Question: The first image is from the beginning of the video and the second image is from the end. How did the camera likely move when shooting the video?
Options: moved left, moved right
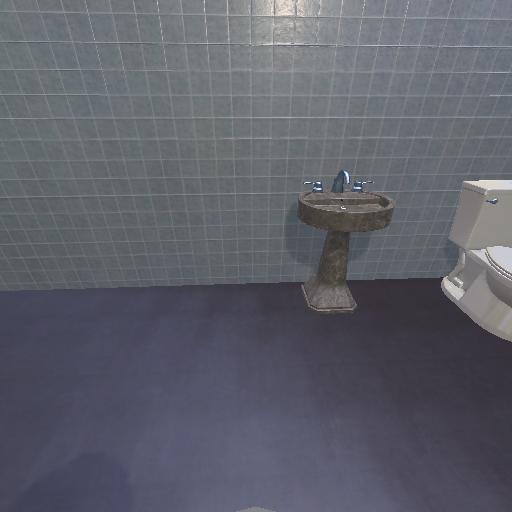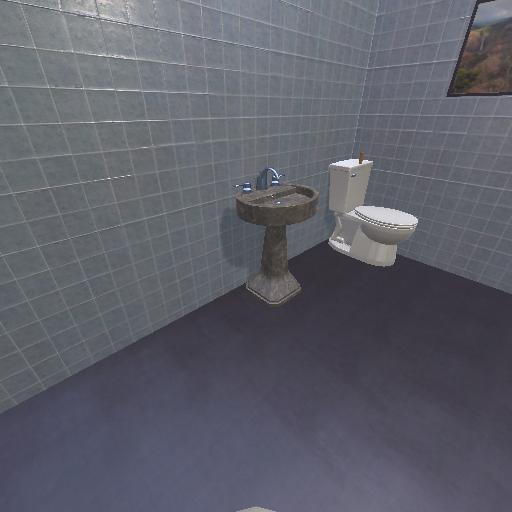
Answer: moved left